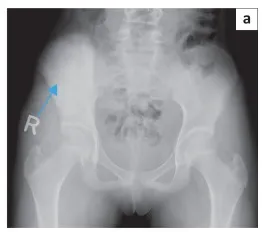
Follow-up imaging with a radiograph of the pelvis and whole-body magnetic resonance imaging (MRI) performed 3 months after treatment: (a) Plain radiograph of the pelvis showing similar findings of sclerosis of right iliac wing.
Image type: radiology (x_ray)